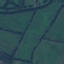
Land use / land cover class: Pasture